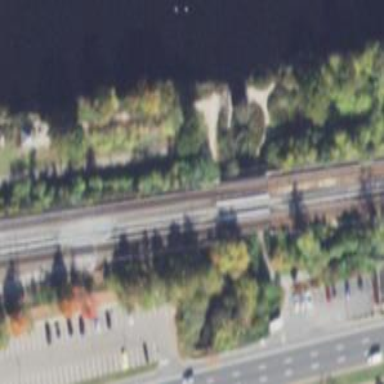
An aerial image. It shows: Bridge over electrified railway track.